Question: i have a webpage and use the '<hr>' tag for separation of content when the page is displayed on tablets. it look like this:

at the red rectangle the line should continue. however, it does not. what do i have to change in html/css in order to let the '<hr>' continue until the border of the page?
the page is here: <URL>
please note to redue the browser width to at least 811px for the horizontal line to show up.
thanks for your help!
the css for '<hr>' is
'''
hr {
height: 0;
border: none;
border-bottom: 1px solid #c1c1c1;
margin-bottom: 1.5em;
background: none;
}
'''
the css for the 'divider-mobile' class is:
'''
.divider-mobile {
margin-top: 3.125em;
margin-bottom: 3.125em;
overflow: visible;
border: none;
color: #888888;
background-color: #888888;
height: 1px;
width: 150%;
margin-left: -25%;
}
'''
in the html i use it like this:
'''
<hr class="divider-mobile">
'''
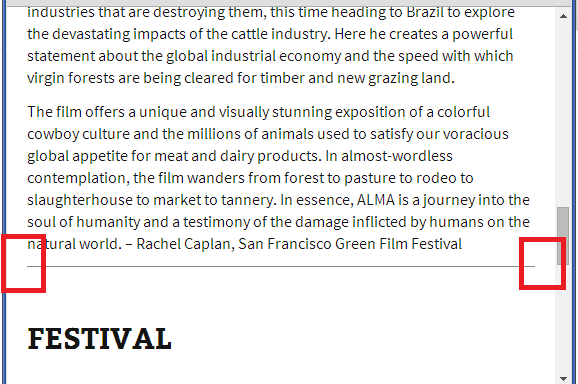
Answer: In your CSS you have:
'''
#filmcontent {
overflow-x: hidden;
}
'''
That is preventing the negative margin on your '<hr>' from going to the edge of the page.
You'll also want to remove the 'width: 150%;' and 'margin-left: 25%' on the '<hr>' and instead do...
'''
margin-left: -20px;
margin-right: -20px;
'''
(Where 20px is equal to the padding on '#content .entry-content')
That will get you your desired effect!